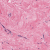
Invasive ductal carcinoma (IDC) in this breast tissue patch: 0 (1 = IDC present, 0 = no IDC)